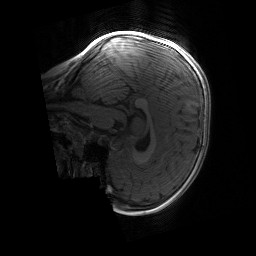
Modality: T1w
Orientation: sagittal
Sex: male
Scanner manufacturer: siemens
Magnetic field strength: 3 T
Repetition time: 1.9 s
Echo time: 0.00243 s